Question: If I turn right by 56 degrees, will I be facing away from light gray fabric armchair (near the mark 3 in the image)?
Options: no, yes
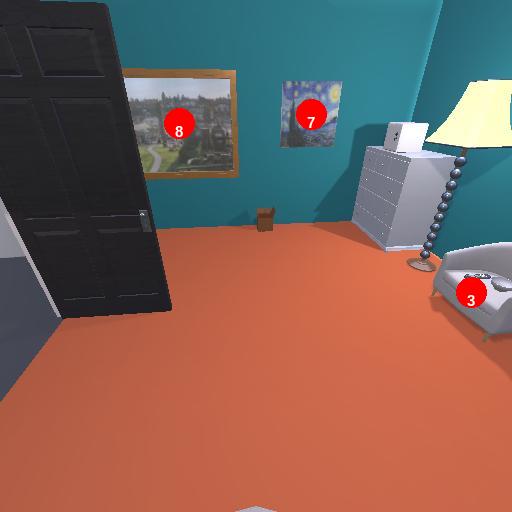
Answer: no